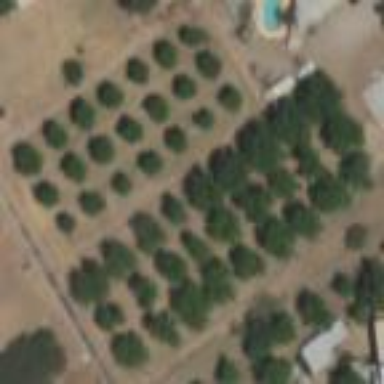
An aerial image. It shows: Orchard.